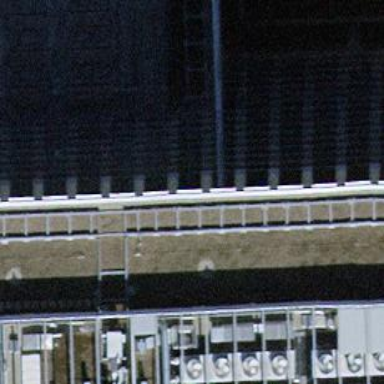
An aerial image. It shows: Commercial building.